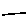
Label: line